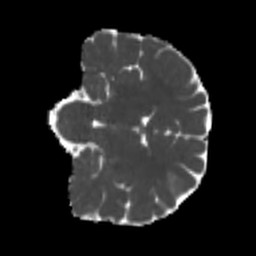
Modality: MD
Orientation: coronal
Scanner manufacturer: siemens
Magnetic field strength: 3 T
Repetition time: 4 s
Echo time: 0.0594 s